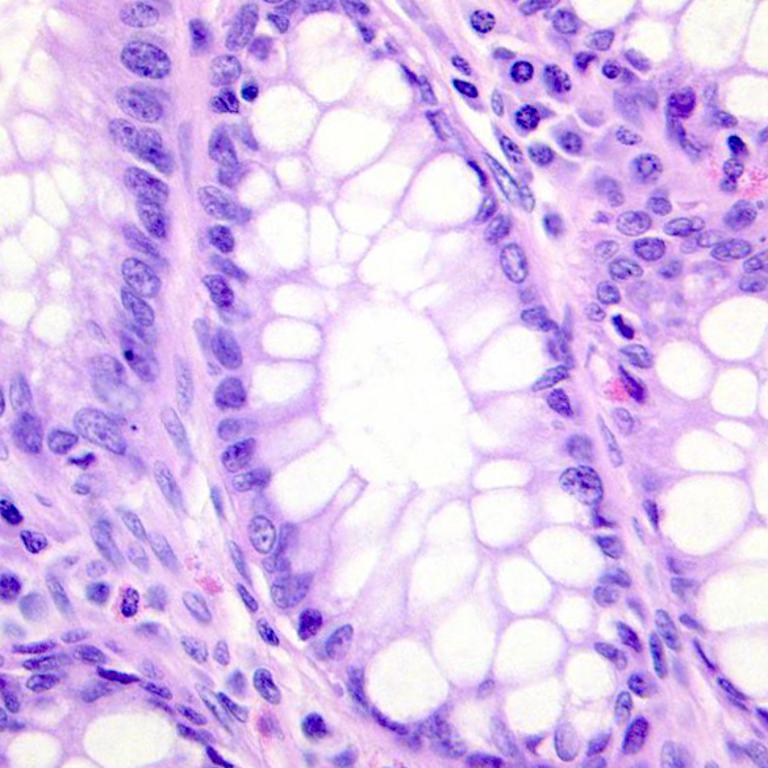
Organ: colon
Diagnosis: benign